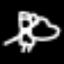
Label: angel